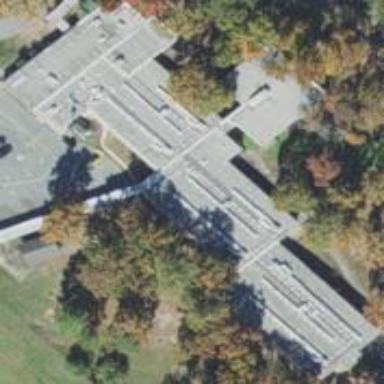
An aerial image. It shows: School building.